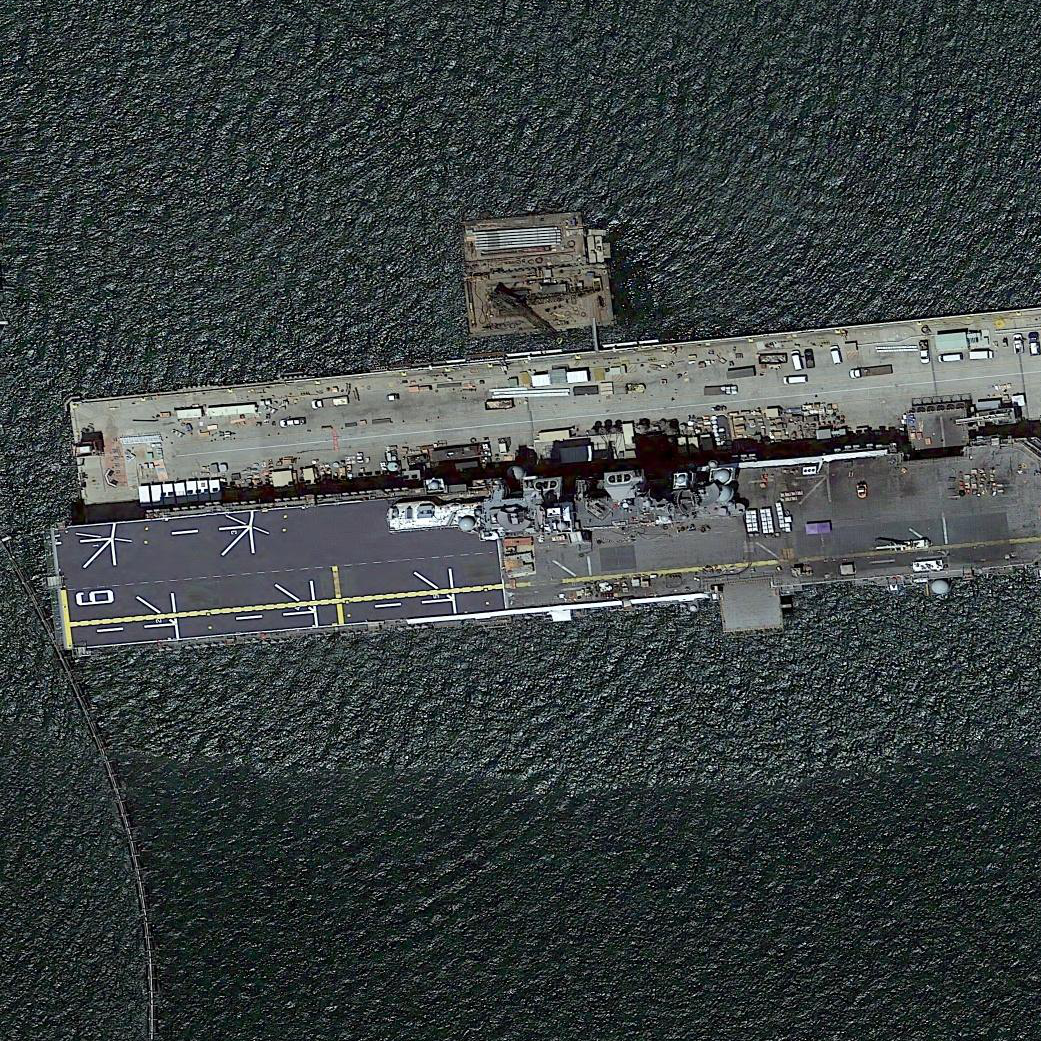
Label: Wasp-class_assault_ship